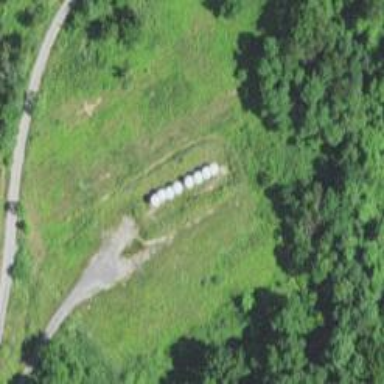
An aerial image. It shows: Storage tank that is man-made.